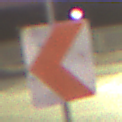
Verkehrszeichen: RichtungstafelnInKurvenKleinRechts
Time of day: SunriseSunset
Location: Outdoor (Urban)
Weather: PartlyCloudy
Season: NotSpecified
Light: Artificial